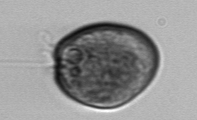
Label: Prorocentrum